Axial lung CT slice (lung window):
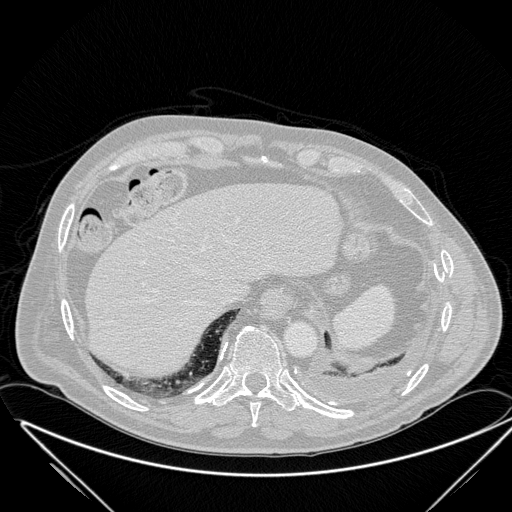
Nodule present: no